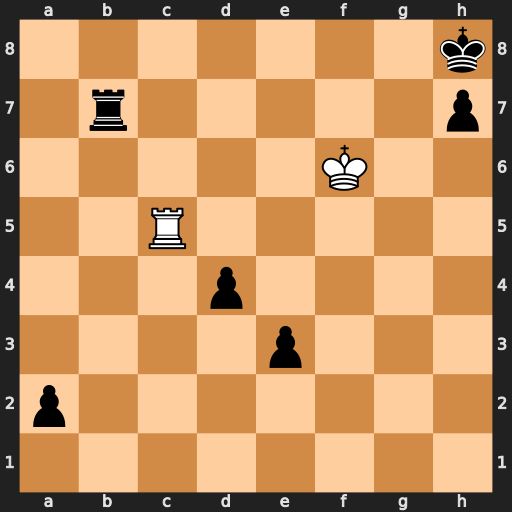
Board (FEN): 7k/1r5p/5K2/2R5/3p4/4p3/p7/8
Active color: w
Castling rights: -
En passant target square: -
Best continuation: Rc8#